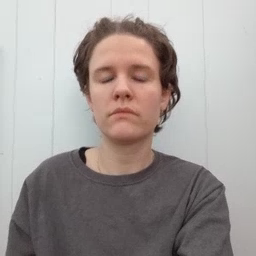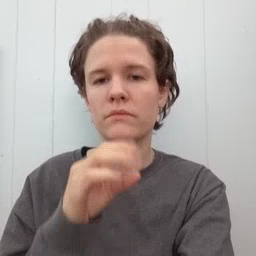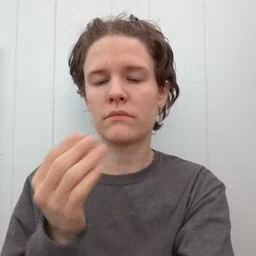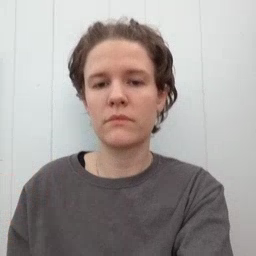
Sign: food